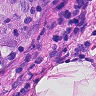
Metastatic tissue present: yes